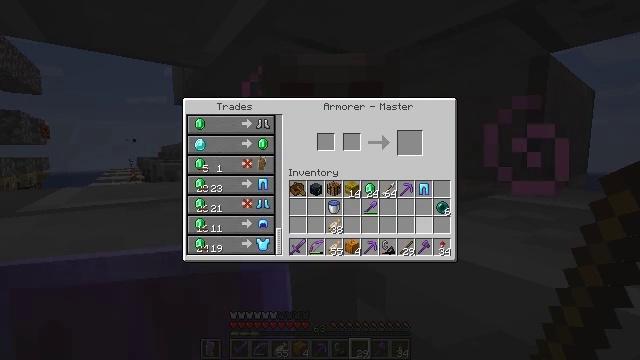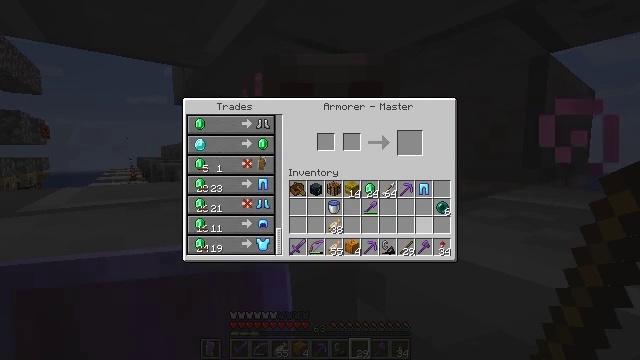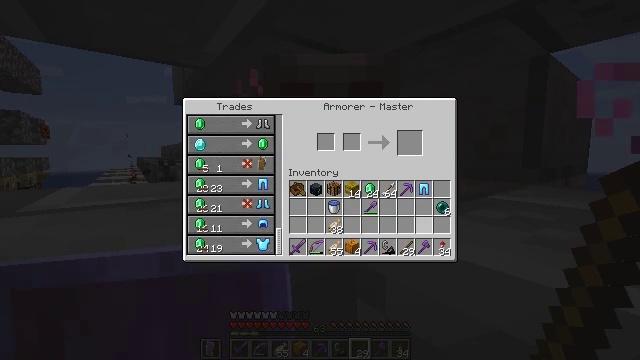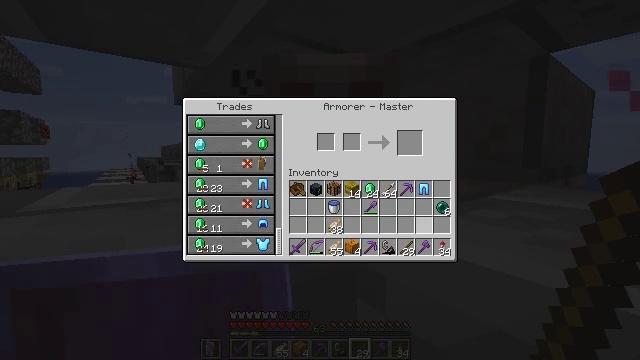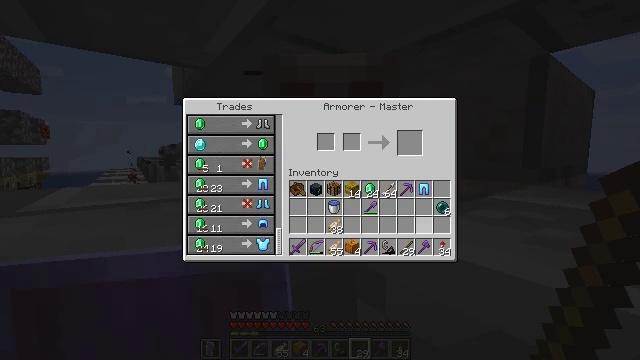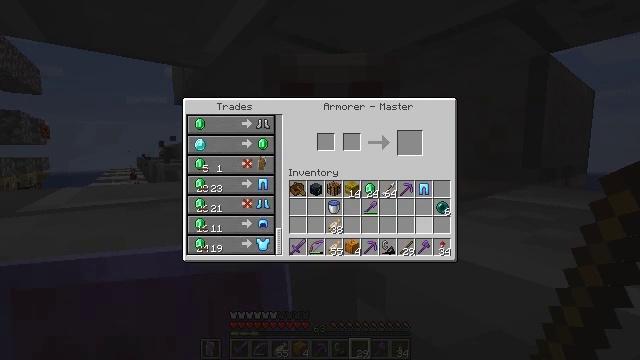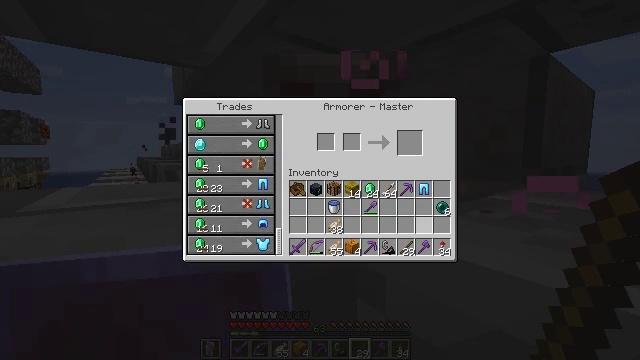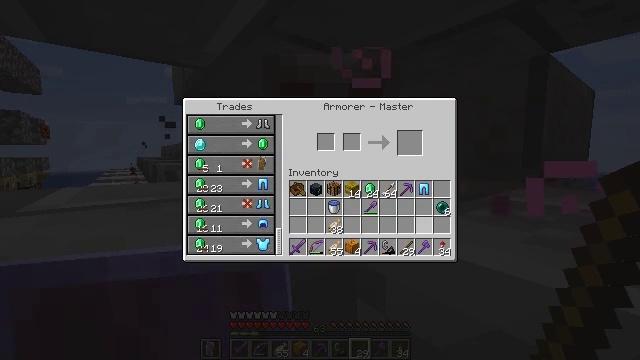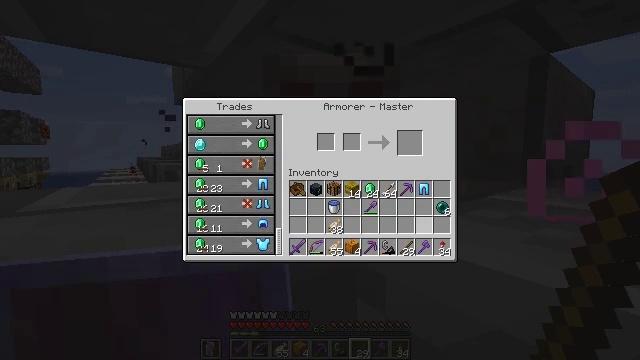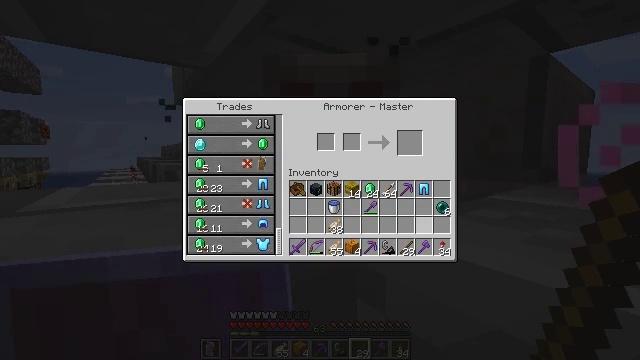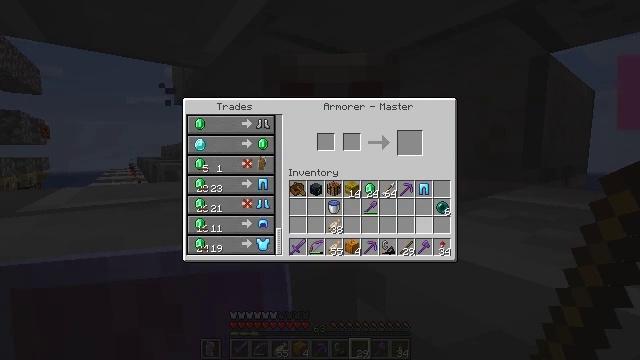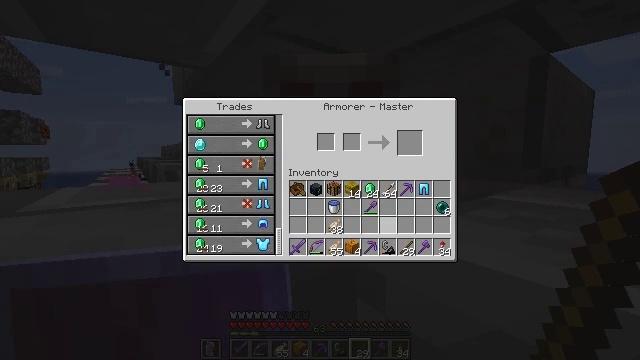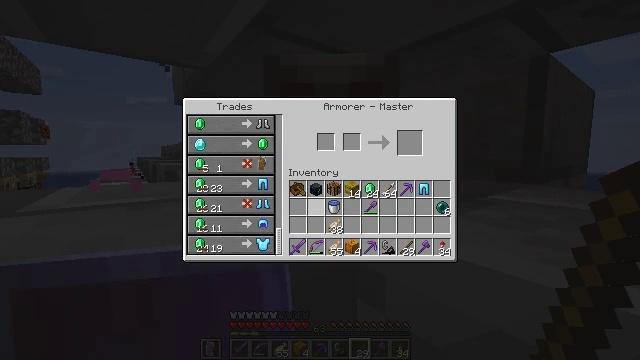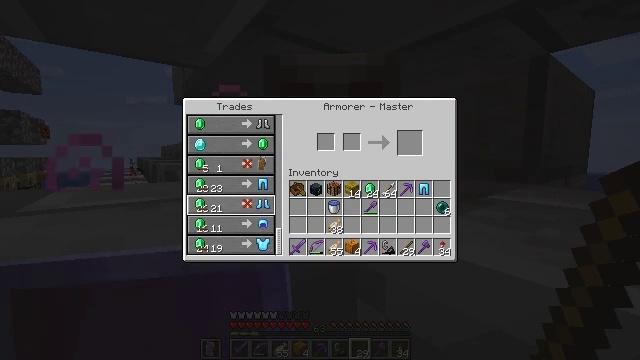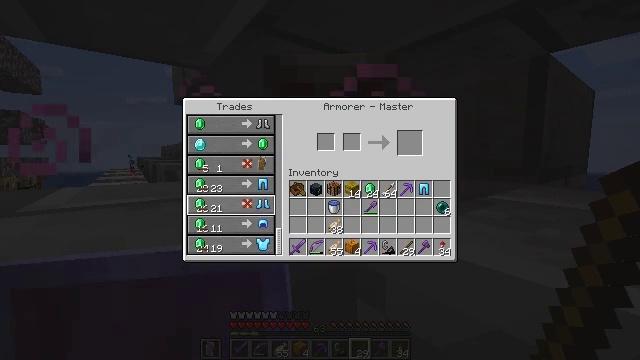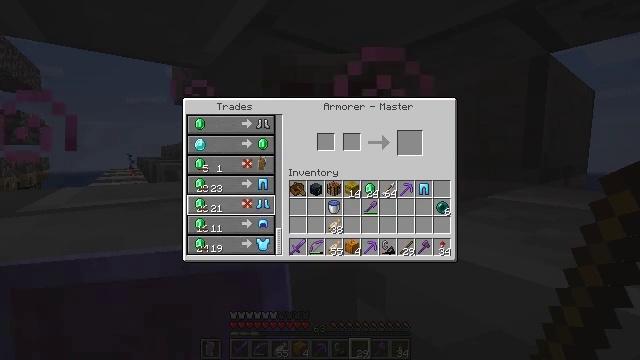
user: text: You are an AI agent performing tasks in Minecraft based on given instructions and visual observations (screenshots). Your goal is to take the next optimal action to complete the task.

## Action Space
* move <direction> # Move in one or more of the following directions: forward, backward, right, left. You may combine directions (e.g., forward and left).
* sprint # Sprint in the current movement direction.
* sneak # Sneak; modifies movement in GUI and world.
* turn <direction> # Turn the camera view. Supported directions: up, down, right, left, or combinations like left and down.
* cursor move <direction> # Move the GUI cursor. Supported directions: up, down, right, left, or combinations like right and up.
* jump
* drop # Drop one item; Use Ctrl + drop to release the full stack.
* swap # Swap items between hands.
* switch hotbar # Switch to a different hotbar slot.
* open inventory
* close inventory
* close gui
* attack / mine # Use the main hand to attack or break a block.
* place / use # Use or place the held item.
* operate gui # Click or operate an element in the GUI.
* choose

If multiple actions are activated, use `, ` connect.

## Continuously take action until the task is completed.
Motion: motion action
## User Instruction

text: Collect the blast furnace by mining it.
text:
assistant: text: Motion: no_op
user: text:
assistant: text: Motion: no_op
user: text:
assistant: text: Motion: no_op
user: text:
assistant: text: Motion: no_op
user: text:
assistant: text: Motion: no_op
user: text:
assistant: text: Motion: no_op
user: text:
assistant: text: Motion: no_op
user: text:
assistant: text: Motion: no_op
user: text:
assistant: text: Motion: no_op
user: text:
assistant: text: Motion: no_op
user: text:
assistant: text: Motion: turn left
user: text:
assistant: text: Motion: turn left and up
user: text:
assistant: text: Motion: turn left and up
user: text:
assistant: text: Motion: no_op
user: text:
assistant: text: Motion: no_op
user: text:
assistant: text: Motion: no_op
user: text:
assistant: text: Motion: no_op
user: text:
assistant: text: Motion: no_op
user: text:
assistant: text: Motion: no_op
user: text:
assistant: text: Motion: no_op
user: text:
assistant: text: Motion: no_op
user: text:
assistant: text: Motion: no_op
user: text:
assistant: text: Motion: no_op
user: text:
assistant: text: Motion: no_op
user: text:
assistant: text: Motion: no_op
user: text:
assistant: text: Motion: no_op
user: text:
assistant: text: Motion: no_op
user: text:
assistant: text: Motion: no_op
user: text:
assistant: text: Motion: no_op
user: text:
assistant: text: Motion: no_op